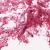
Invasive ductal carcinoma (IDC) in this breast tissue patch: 0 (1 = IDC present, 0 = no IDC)